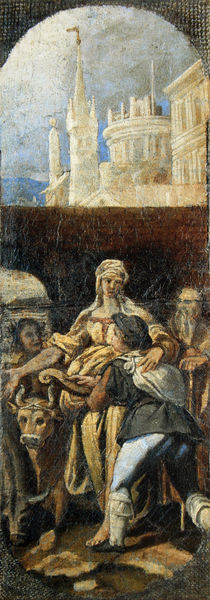
Titel: Taddeo wird am Stadttor Roms von Mühsal, Entbehrung und Knechtschaft sowie Gehorsam und Geduld empfangen
Künstler: Federico Zuccari
Standort: Rom
Institution: Galleria Nazionale d'Arte Antica (Palazzo Barberini)
Schlagwörter: blau, gemälde, hand, himmel, mann, schatten, weiß, wolken, gelb, kirchturm, menschen, ocker, stadt, braun, bunt, fenster, frau, grau, hut, kleid, licht, männer, schwarz, gebäude, gürtel, haus, rot, schloss, tier, tuch, beige, malerei, menge, versammlung, alt, bart, hose, jacke, mütze, architektur, arm, vollbart, öl, vieh, kirche, gewand, stoff, kind, mutter, personen, renaissance, esel, sack, turm, bewölkt, taille, umarmung, bogen, fassade, italien, fahne, flagge, mauer, kuh, rind, wagen, kopftuch, detail, schmal, junge, tor, umarmen, greis, burg, türme, palast, stiefel, schuh, menschenmenge, sims, gesims, umfassen, hochkant, hörner, begrüßung, empfangen, rucksack, bodne, maria, joch, ochse, stier, hirte, sohn, joseph, schutz, aussschnitt, hilft, stadt#italien